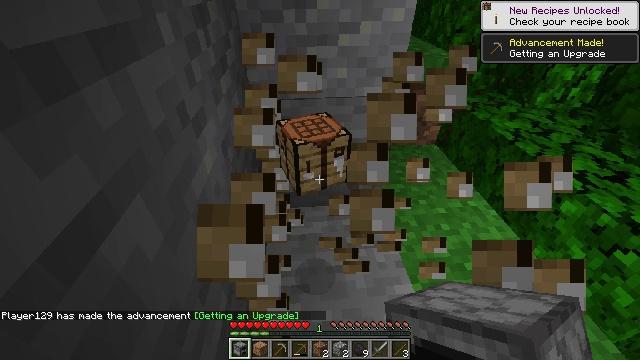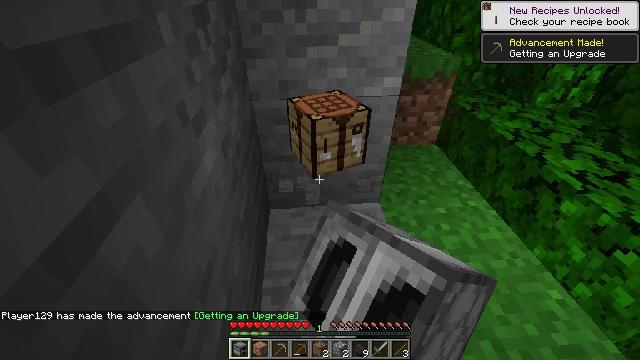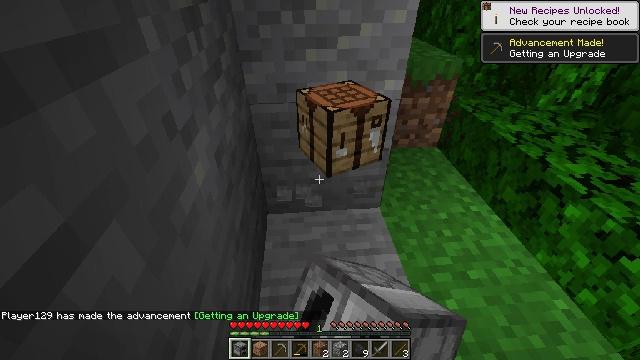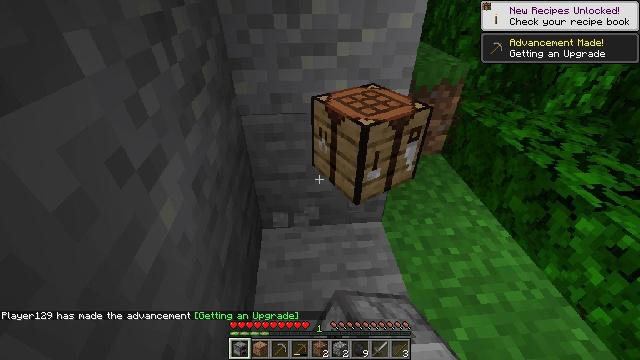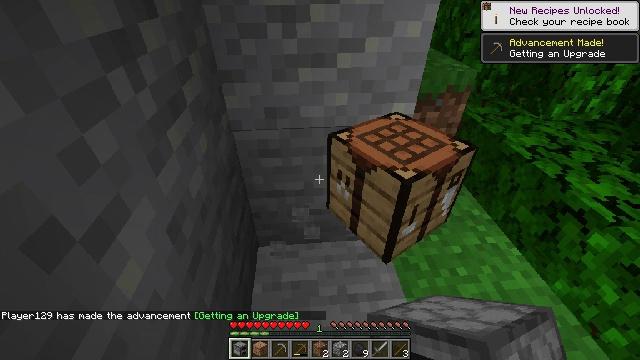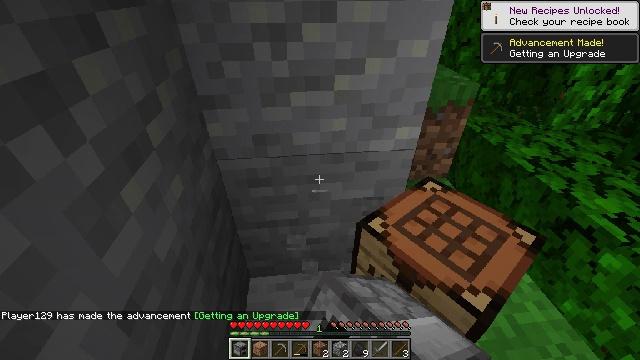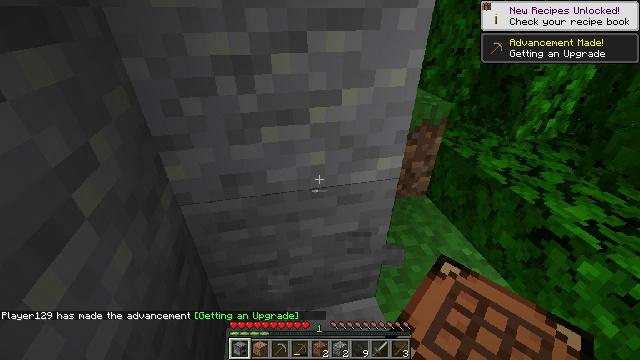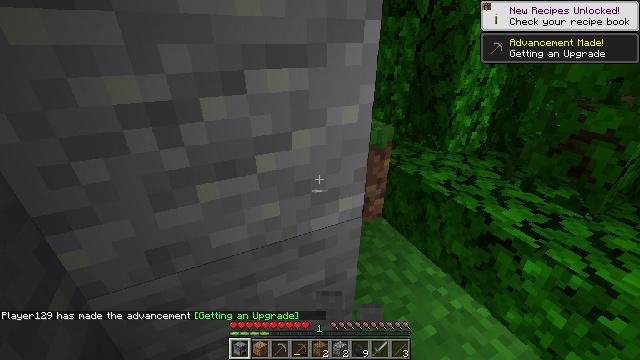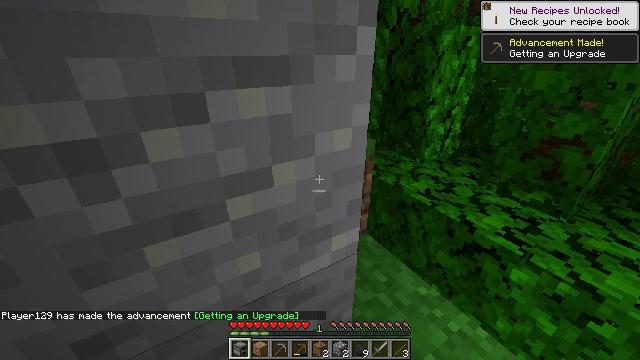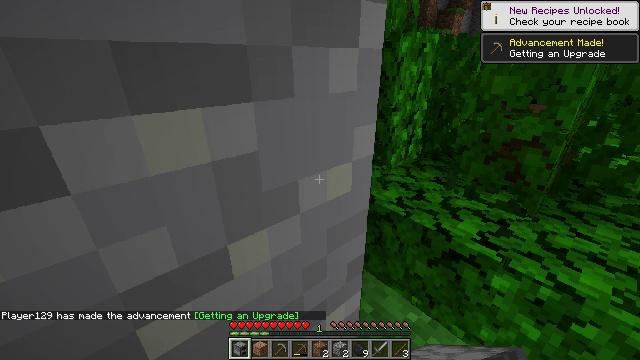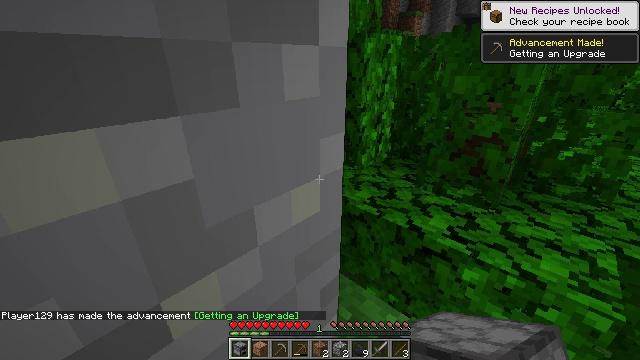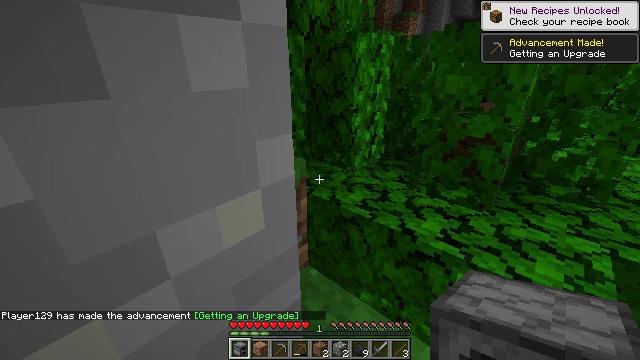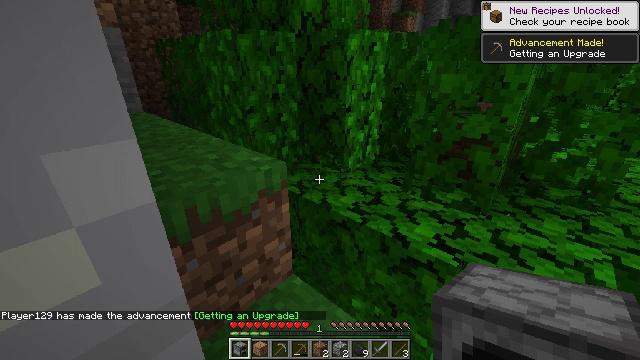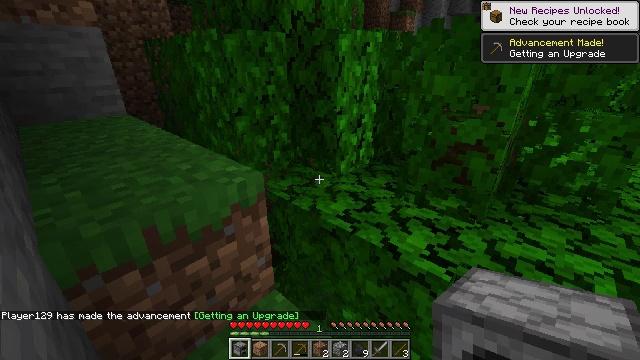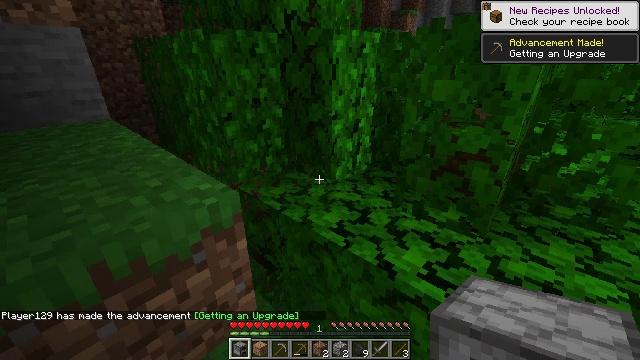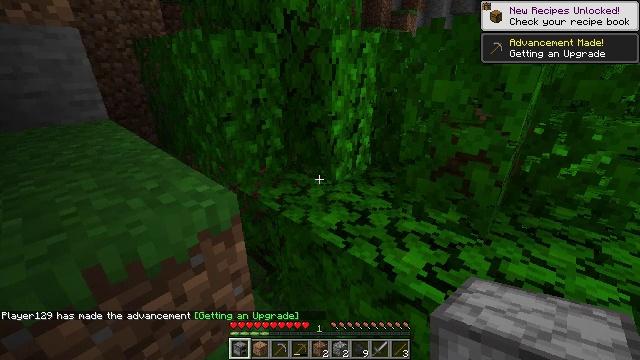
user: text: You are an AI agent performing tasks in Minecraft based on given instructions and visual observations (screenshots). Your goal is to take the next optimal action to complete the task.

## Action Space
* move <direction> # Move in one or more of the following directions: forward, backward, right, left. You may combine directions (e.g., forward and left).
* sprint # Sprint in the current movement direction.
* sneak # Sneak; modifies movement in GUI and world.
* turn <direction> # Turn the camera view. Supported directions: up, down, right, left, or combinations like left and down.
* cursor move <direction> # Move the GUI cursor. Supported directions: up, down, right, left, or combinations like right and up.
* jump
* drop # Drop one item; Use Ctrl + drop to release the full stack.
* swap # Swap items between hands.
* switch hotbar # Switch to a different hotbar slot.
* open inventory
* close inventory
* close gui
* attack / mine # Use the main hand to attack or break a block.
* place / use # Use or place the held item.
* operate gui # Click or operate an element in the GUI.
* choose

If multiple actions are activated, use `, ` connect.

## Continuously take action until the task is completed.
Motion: motion action
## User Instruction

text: Mine bamboo with your hand.
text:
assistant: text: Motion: attack / mine
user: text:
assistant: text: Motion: move forward, attack / mine
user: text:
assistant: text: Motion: move forward, attack / mine
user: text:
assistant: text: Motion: move forward, attack / mine
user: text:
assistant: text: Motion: move forward, turn right and up
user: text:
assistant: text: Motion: move forward, turn right and up
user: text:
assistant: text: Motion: move forward, turn right and up
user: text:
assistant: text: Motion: move forward, turn right and up
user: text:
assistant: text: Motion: move forward, turn right and up
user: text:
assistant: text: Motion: move forward, turn right
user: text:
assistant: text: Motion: move forward
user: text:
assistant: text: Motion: move forward
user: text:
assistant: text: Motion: move forward
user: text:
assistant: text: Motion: move forward
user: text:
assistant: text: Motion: move forward
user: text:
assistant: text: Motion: move forward
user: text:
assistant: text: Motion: move forward
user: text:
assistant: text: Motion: move forward, jump
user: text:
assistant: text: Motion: move forward, jump
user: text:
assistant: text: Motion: move forward, jump
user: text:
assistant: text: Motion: move forward, turn left and up, jump
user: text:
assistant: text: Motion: move forward, turn left and up, jump
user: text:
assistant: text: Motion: move forward, turn left and up, jump
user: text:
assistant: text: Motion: move forward, turn right and up, jump
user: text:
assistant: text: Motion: move forward, turn right and up, jump
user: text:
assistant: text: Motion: move forward, turn right and up, jump
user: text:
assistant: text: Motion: move forward, turn right and up, jump
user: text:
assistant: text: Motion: move forward, turn right, jump
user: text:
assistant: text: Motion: move forward, turn right, jump
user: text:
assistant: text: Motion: move forward, turn right and down, jump